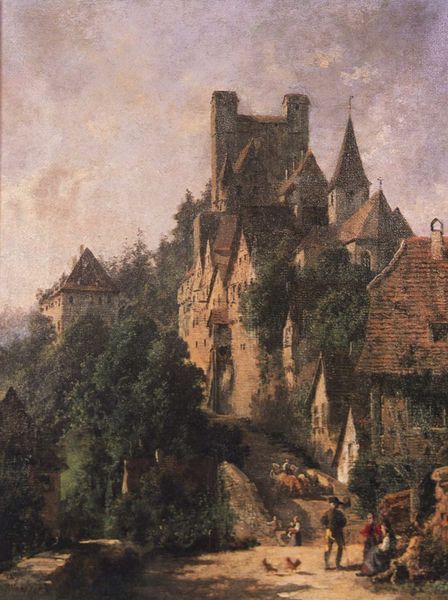
Titel: Altensteig, Südöstliche Ansicht von Berneck mit Schloss und Burgmantel
Künstler: Karl Weysser
Institution: (Privatbesitz)
Schlagwörter: baum, berg, blau, felsen, gemälde, gruppe, himmel, mann, schatten, vogel, weiß, wolken, bäume, frauen, gelb, grün, landschaft, menschen, ocker, sitzen, stadt, braun, fenster, frau, hintergrund, kleider, licht, männer, schwarz, strasse, szene, vordergrund, dach, gebäude, haus, hund, rot, schloss, tiere, weg, wolke, beige, malerei, wand, mensch, spitze, stein, steine, öl, dämmerung, häuser, hügel, kühe, vieh, vögel, brücke, kirche, sonne, spitzen, pflanze, pflanzen, wald, bauern, dachziegel, genre, kamin, schornstein, turm, deutschland, magd, ente, gasse, ort, berge, fels, sonnenlicht, dorf, dächer, giebel, mauer, ziegel, herde, kuh, rind, steil, enten, idylle, figuren, romantik, tannen, häuschen, treppe, spitz, aufgang, geländer, abendstimmung, zinnen, bergdorf, carl spitzweg, erker, spitzweg, ruine, rinder, burg, kloster, türmchen, türme, idyll, festung, biedermeier, mittelalter, kapelle, fachwerk, historismus, hahn, huhn, carl, spätromantik, schindeln, licth, gockel, henne, hennen, hühner, burgruine, wall, spitzdach, häuserfront, dachziegeln, dorfstraße, wartburg, federvieh, dorg, moritz von schwind, moritz von schwindt, blechen, beschaulich, benschen, burg eltz, eltz, himmel burg, romtantik, sitznd, runder, pbaume, aufweg